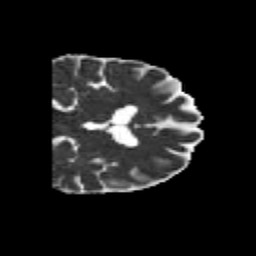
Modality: MD
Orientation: coronal
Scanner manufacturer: siemens
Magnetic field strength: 3 T
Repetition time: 6.8 s
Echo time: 0.093 s